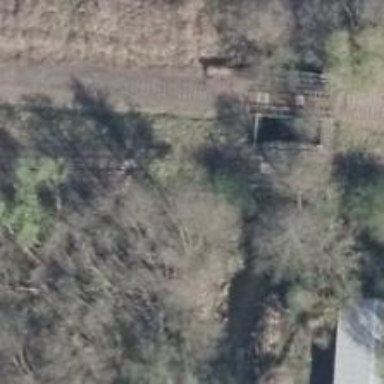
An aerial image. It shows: Abandoned railroad bridge.